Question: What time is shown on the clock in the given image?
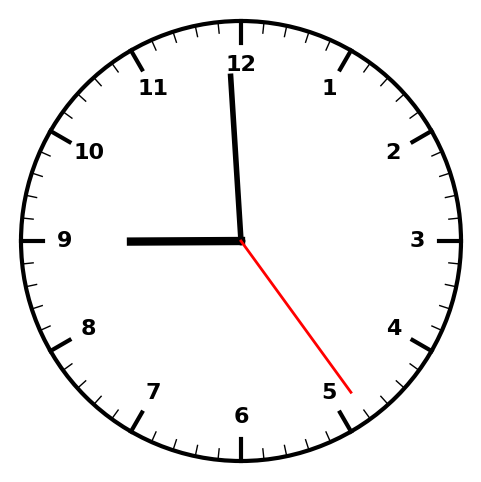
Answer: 08:59:24